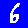
Digit: 6